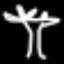
Label: palm tree